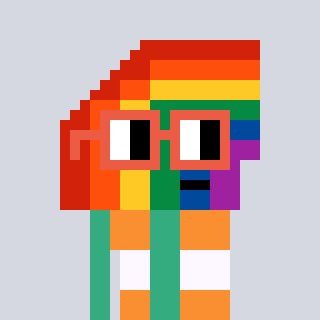
a pixel art character with square orange glasses, a rainbow-shaped head and a teal-colored body on a cool background